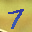
Label: 7